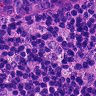
Metastatic tissue present: no